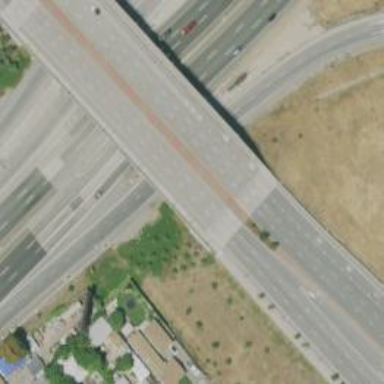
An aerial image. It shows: Primary highway.